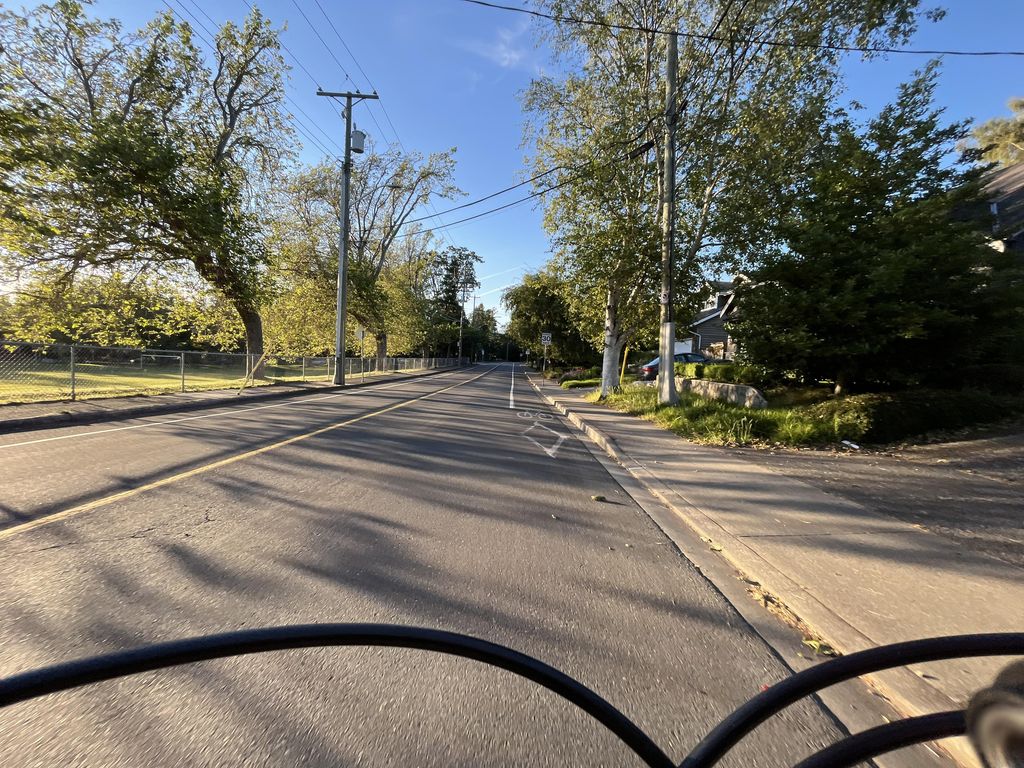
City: victoria